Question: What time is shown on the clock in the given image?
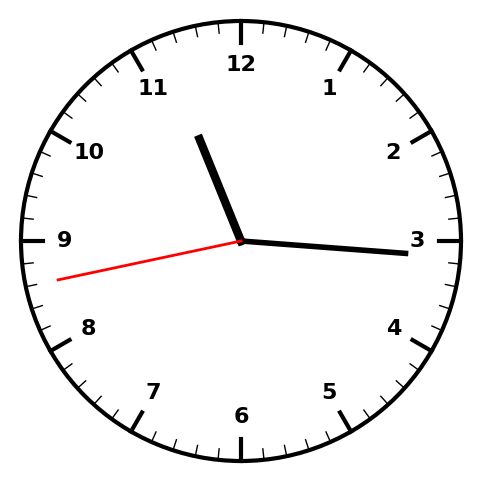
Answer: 11:15:43